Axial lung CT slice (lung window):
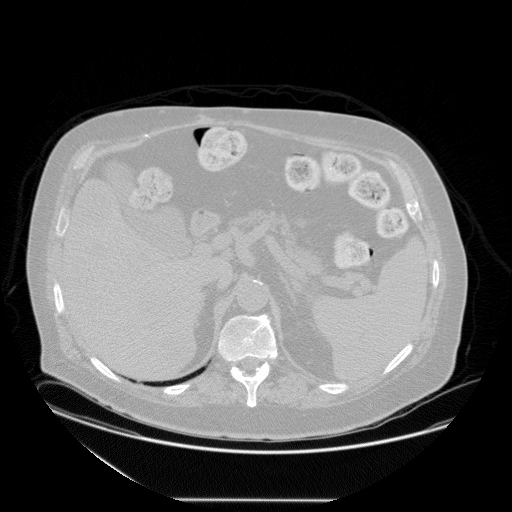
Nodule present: no